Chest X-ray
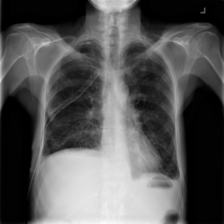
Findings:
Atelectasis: negative
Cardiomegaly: negative
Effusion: negative
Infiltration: negative
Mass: negative
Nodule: negative
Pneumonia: negative
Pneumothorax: positive
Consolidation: negative
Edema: negative
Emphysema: negative
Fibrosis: negative
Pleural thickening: negative
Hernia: negative